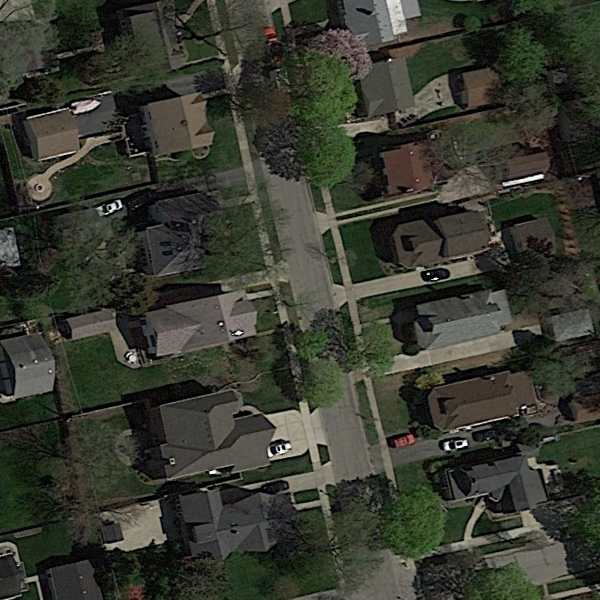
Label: MediumResidential